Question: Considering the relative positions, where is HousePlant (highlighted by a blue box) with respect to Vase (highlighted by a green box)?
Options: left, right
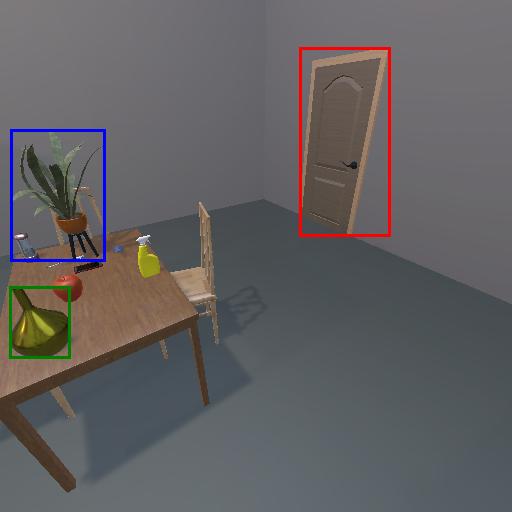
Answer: left